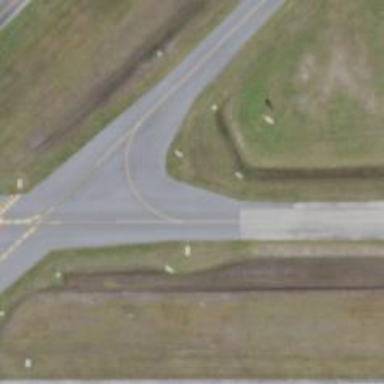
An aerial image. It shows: Image of taxiway at airport.